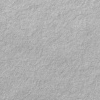
Atmospheric dust classification: not_dusty